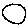
Label: circle